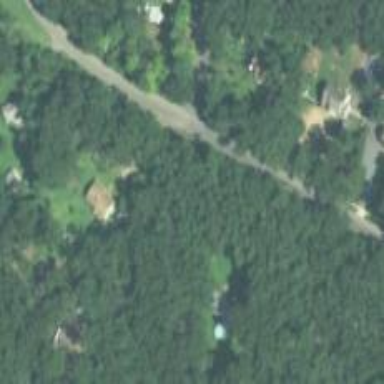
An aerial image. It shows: Driveway.